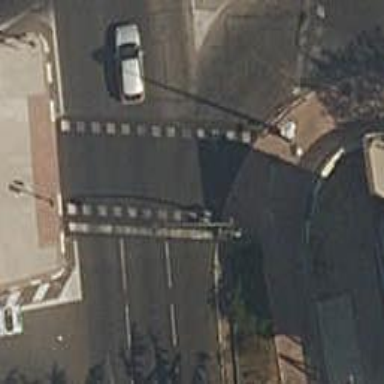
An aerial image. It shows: Road with traffic signals controlling the flow of traffic.